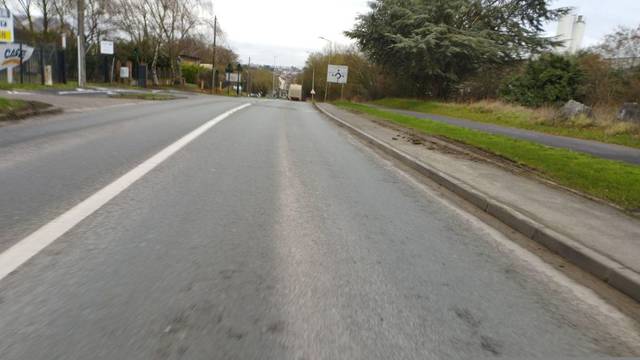
Region: France
Coordinates: 50.294, 2.805